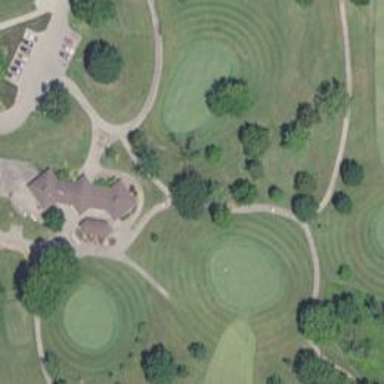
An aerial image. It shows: Golf cartpath that is also road path.